Field crop: maize
Growth stage: 1
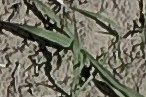
Species: sorghum